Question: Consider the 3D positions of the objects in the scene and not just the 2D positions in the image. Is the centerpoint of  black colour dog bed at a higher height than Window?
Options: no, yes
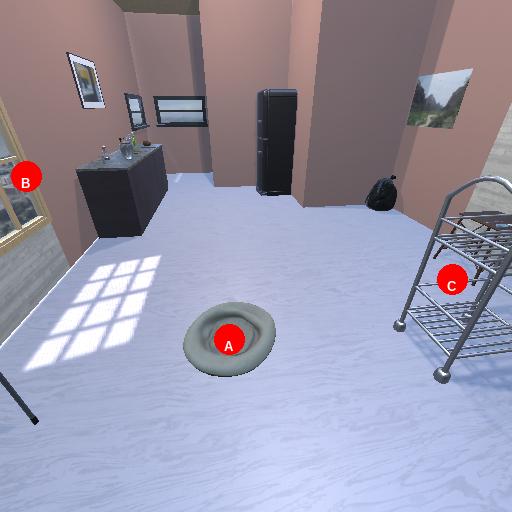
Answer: no